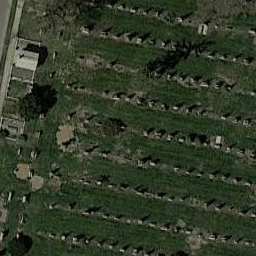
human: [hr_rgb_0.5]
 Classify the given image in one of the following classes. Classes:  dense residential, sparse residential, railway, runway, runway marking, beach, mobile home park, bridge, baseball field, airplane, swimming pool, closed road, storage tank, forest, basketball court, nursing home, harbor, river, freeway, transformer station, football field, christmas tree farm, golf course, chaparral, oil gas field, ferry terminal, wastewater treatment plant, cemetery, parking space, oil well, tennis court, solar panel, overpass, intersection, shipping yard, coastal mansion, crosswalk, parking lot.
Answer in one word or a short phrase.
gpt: cemetery